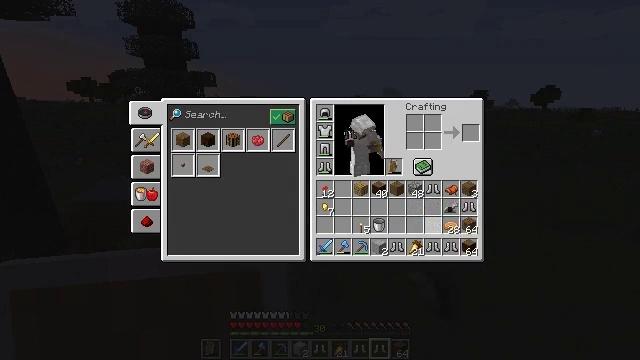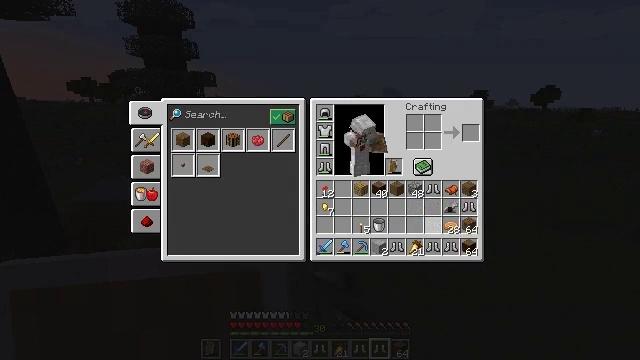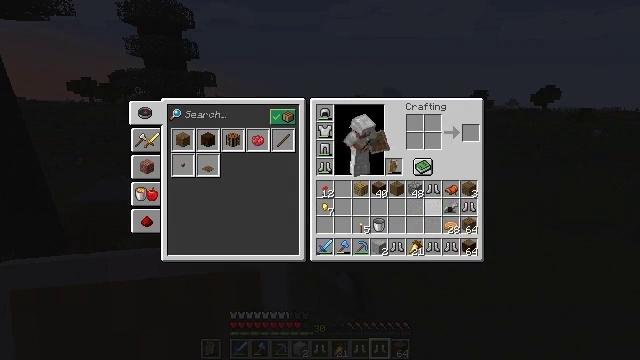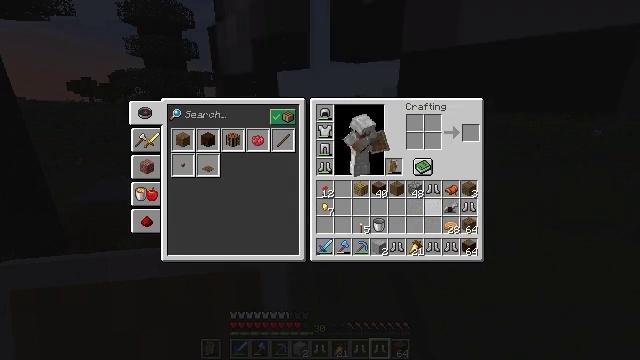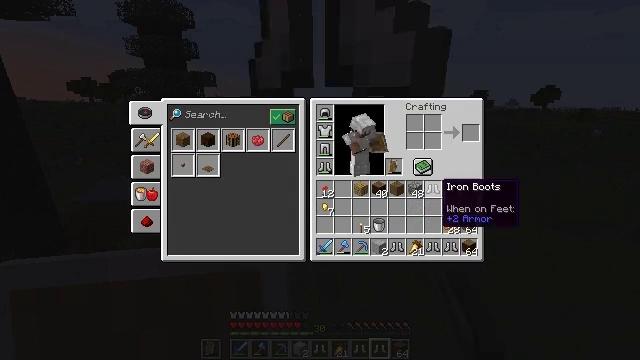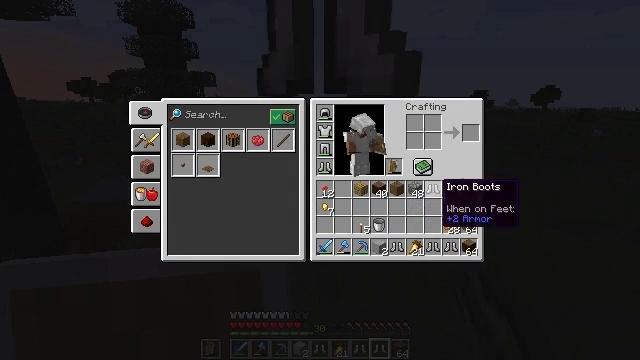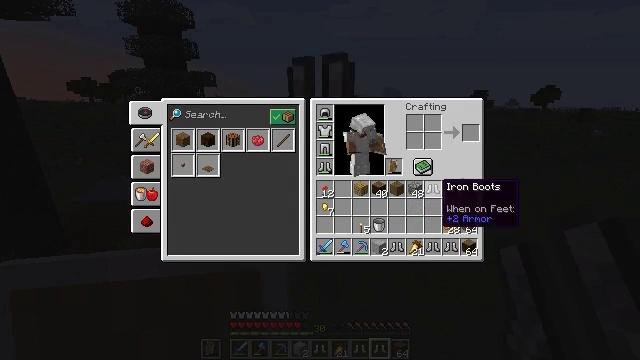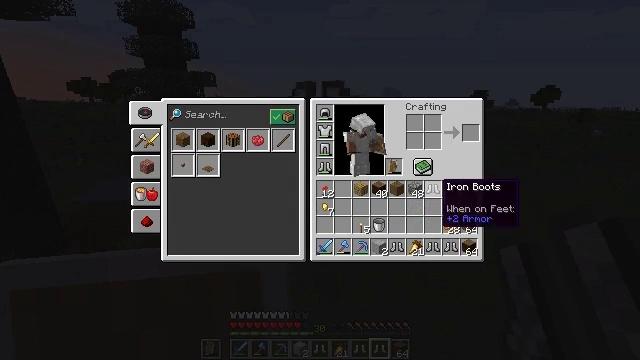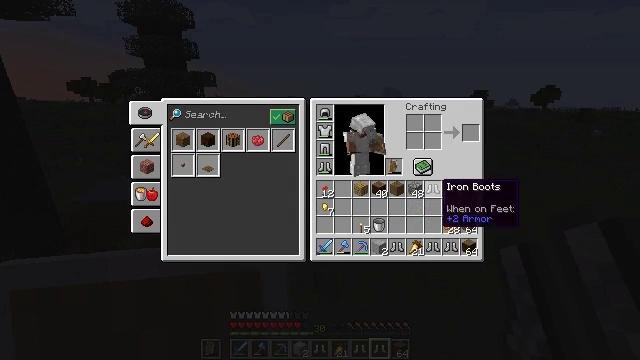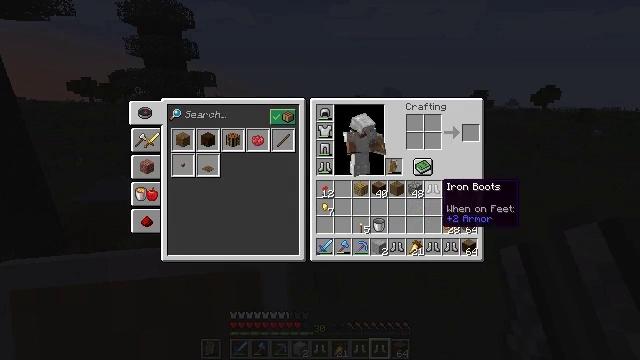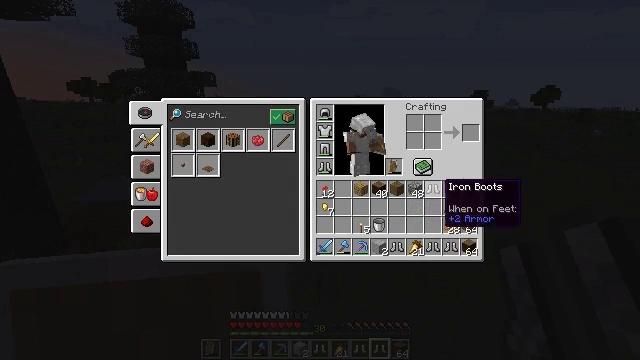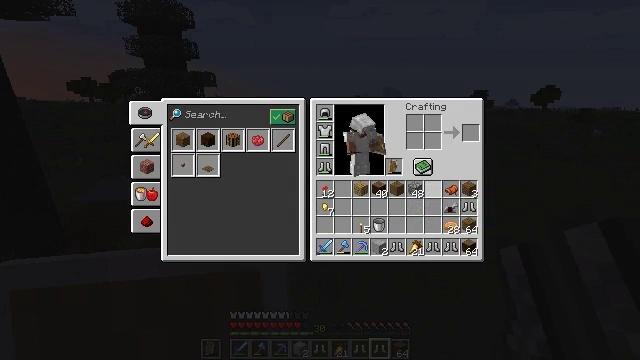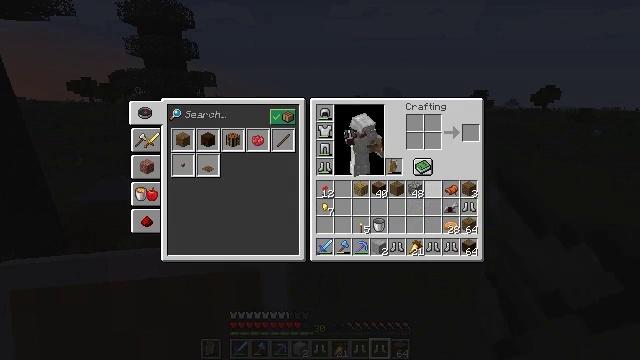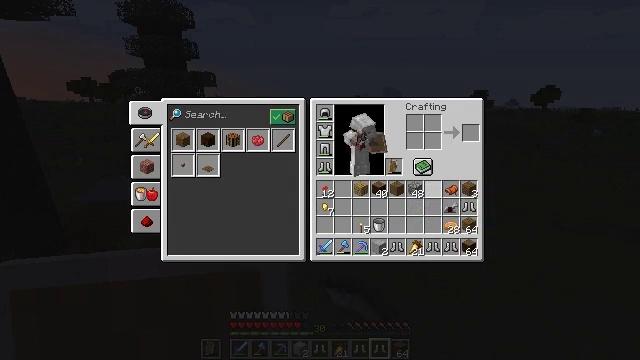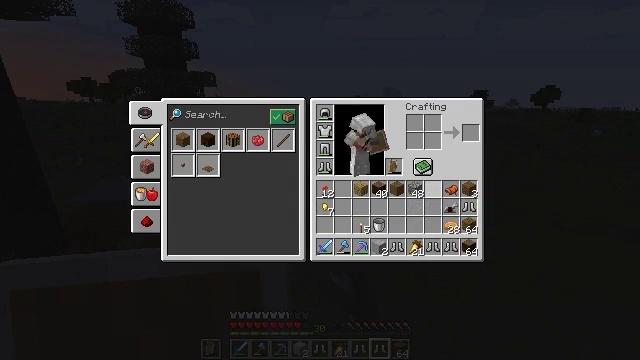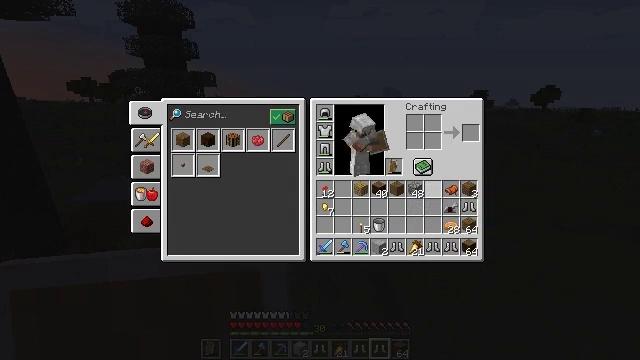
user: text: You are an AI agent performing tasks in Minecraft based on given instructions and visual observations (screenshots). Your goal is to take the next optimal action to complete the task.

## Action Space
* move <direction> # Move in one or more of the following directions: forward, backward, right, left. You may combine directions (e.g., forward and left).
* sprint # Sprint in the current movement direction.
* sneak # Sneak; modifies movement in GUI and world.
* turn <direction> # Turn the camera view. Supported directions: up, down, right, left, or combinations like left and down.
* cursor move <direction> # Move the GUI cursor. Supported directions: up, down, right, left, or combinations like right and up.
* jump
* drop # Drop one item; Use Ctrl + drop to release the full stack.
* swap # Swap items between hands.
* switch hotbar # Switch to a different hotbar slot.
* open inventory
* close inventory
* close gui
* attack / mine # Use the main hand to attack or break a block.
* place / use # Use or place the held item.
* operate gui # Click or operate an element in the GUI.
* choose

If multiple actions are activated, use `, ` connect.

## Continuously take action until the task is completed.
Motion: motion action
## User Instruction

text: Drop a pair of iron boots.
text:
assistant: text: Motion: sprint, drop
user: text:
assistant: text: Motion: sprint, cursor move up
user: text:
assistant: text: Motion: sprint, cursor move up
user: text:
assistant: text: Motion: sprint, drop
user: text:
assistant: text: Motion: sprint, drop
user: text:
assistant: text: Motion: sprint
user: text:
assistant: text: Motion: sprint
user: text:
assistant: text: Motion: sprint
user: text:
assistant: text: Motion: sprint
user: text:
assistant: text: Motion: sprint
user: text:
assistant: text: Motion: sprint, drop
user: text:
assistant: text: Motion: sprint, drop
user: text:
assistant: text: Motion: sprint
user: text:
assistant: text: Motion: sprint
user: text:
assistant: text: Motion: sprint
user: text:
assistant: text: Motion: sprint, cursor move right and down
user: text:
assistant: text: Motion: sprint, cursor move right
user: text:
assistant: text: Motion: sprint
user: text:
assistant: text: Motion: sprint
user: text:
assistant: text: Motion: sprint
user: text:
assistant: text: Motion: sprint, cursor move left
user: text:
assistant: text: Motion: sprint
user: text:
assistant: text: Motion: sprint
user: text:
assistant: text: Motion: sprint, drop
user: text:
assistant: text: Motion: sprint, drop
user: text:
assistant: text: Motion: sprint, cursor move left and down, drop
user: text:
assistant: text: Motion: sprint, cursor move left and down
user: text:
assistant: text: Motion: sprint, cursor move down
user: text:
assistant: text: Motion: sprint